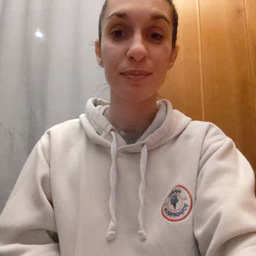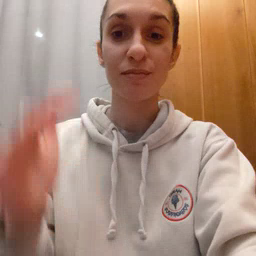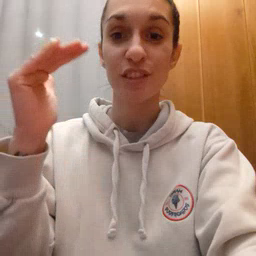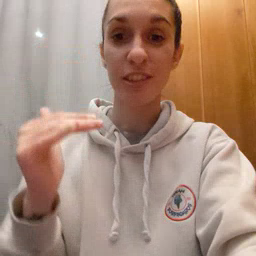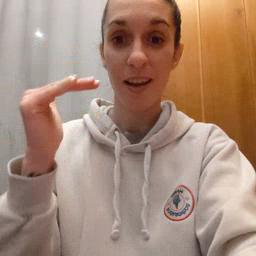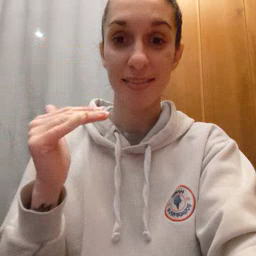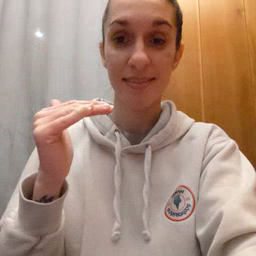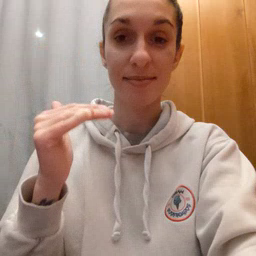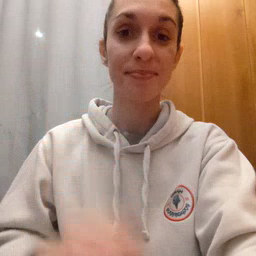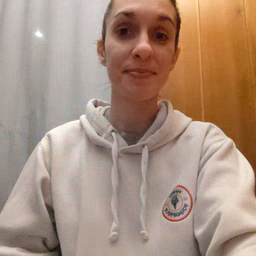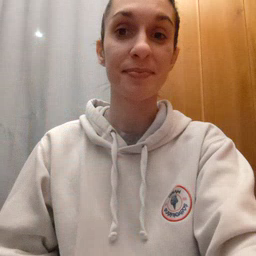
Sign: child